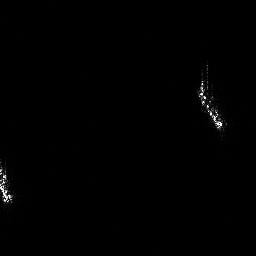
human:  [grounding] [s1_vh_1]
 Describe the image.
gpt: In the satellite image, there is  <ref>1 large ship </ref> <box>[[75, 24, 88, 50, 0]]</box> located at right,  <ref>1 medium ship </ref> <box>[[0, 62, 5, 79, 0]]</box> located at bottom left.